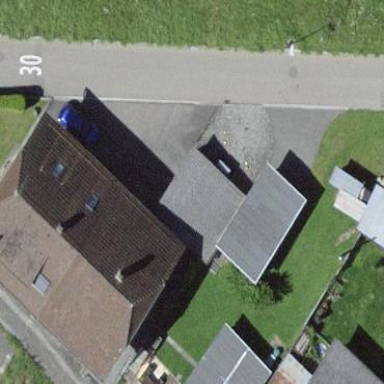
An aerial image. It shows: Garage.